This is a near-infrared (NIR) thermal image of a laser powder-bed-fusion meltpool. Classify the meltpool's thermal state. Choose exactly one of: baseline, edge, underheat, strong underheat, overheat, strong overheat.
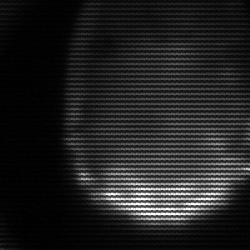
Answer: edge